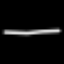
Label: line